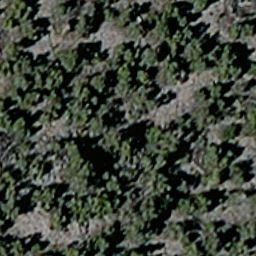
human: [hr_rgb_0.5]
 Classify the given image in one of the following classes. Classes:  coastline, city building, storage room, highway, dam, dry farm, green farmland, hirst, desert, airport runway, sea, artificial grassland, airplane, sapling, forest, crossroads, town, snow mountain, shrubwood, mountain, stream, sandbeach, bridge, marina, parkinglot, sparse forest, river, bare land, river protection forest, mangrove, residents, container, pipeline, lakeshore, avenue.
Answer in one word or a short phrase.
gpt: sparse forest